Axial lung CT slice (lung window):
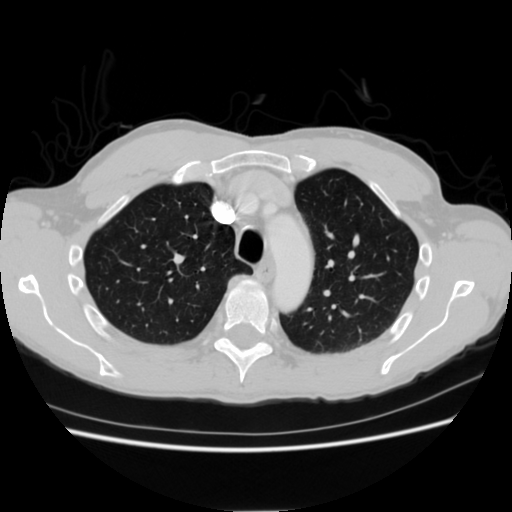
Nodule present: no